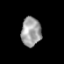
Tissue: prostate
Cell type: Endothelial cells
Senescence score: 0.8662
Nuclear area (px): 569
Mean DAPI intensity: 157.698